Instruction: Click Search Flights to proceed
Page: home
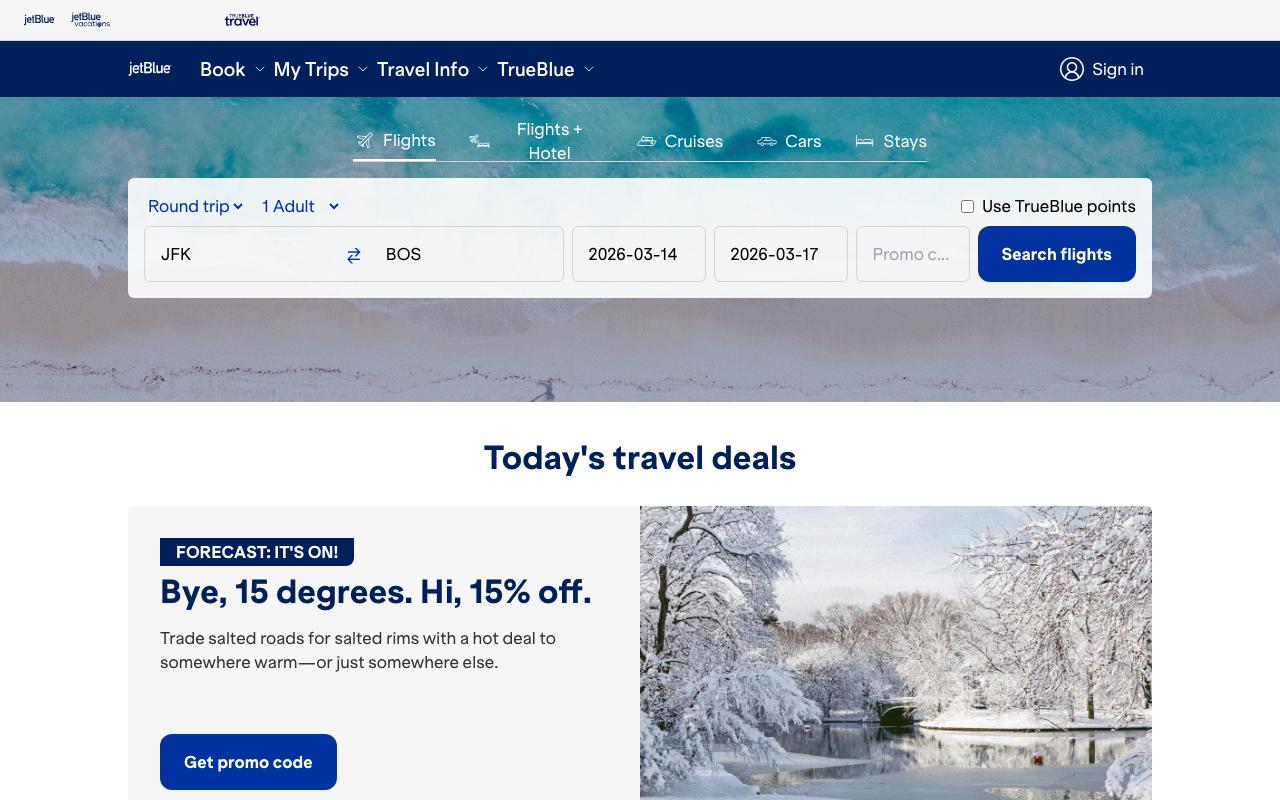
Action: click